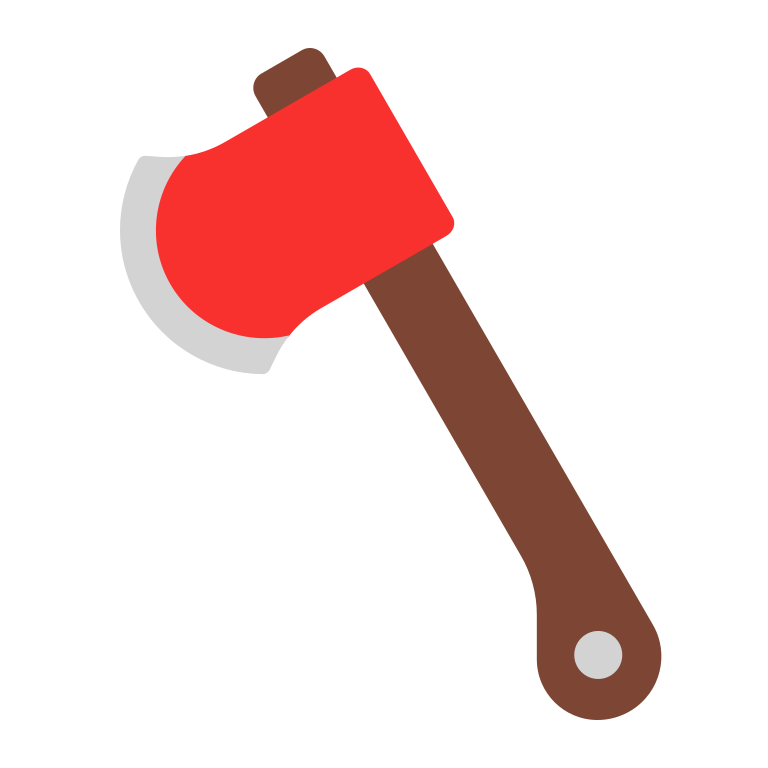
axe flat